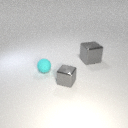
large gray metal cube behind small cyan rubber sphere